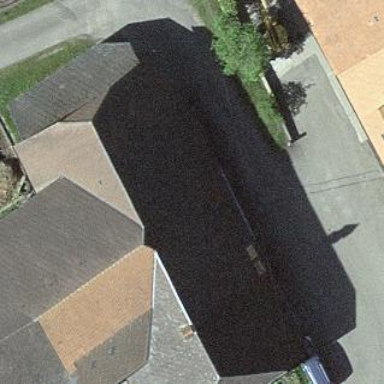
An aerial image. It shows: Farm building.